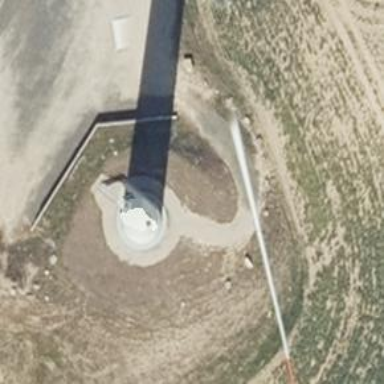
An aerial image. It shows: Wind turbine generator made by Vestas. The generator utilizes wind as its power source and belongs to the horizontal axis type.